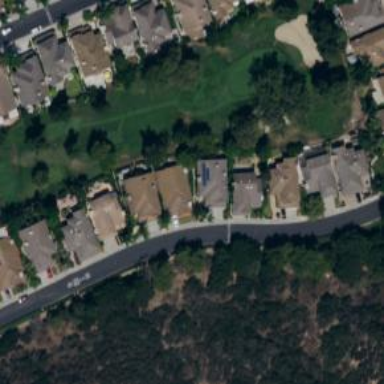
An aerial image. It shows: Golf course.